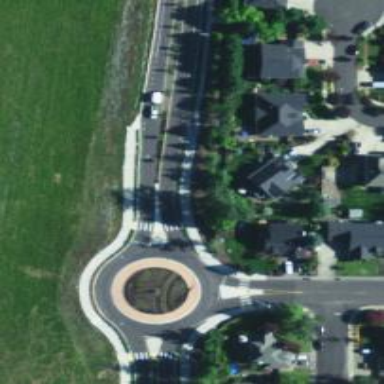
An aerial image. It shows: Uncontrolled road crossing.